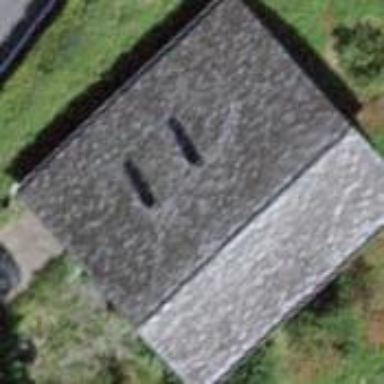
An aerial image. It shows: Detached building.